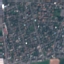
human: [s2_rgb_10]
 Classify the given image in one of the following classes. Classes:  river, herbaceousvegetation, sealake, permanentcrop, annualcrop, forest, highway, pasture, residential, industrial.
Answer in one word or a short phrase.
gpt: Residential